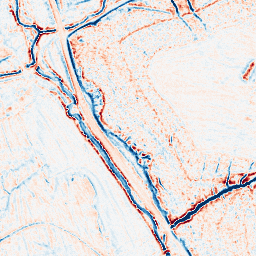
Category: edge_preserving
Decomposition family: bilateral
Decomposition parameters: d: 9
sigma_color: 75
sigma_space: 75
Upsampling method: sinc_blackman
Upsampling parameters: scale: 2
kernel_size: 16
Upsampling scale: 2